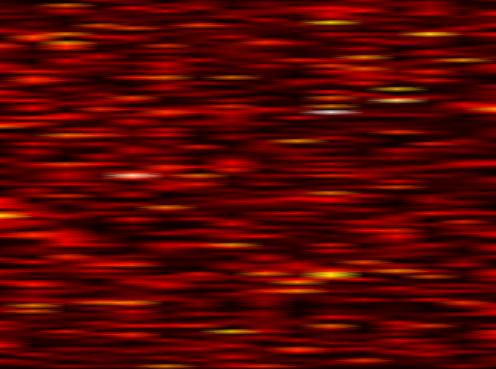
Label: OFDM